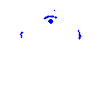
Particle: proton